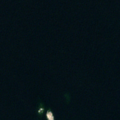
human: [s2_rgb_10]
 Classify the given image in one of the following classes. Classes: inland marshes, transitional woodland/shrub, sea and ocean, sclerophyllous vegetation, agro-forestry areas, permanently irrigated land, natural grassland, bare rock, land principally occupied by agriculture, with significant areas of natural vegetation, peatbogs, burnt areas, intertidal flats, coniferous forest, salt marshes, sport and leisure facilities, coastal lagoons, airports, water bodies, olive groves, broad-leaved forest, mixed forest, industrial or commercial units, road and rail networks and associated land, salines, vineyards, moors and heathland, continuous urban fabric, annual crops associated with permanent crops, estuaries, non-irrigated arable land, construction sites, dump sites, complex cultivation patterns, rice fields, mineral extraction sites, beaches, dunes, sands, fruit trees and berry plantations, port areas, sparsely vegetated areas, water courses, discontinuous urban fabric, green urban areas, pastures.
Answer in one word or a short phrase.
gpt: sea and ocean